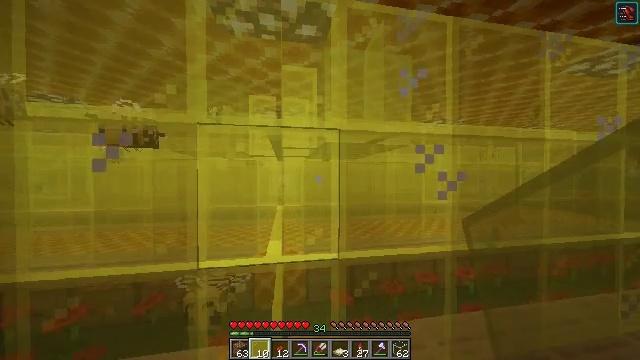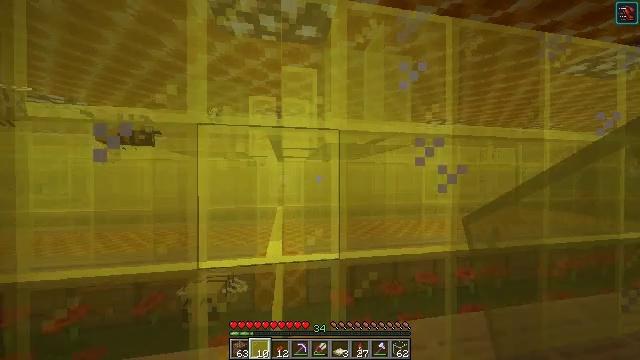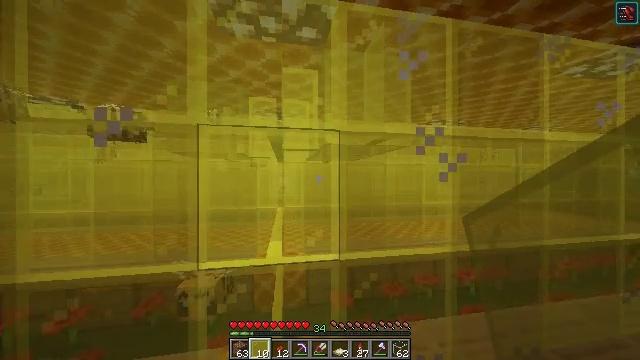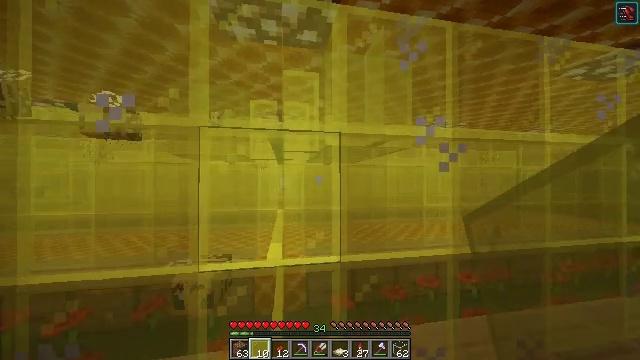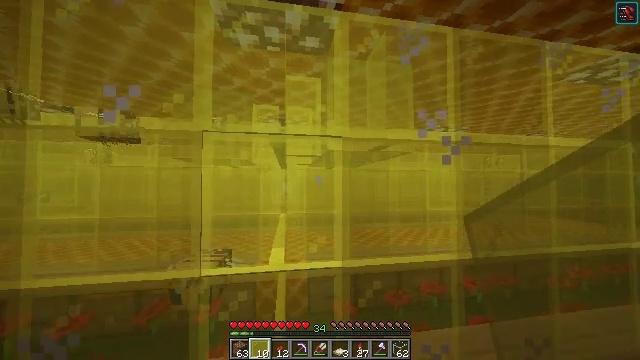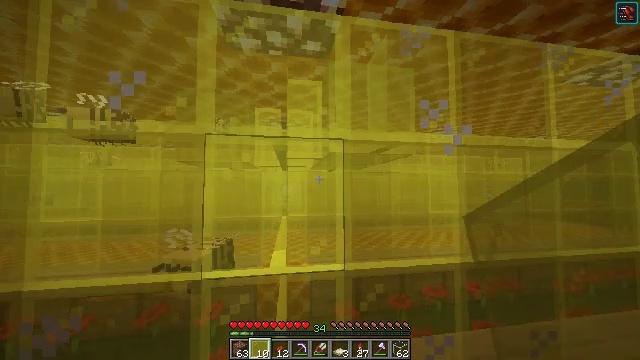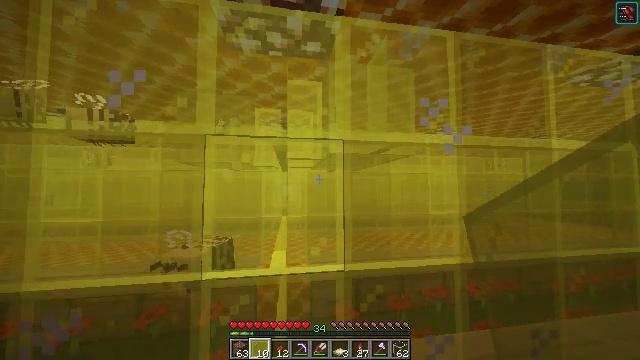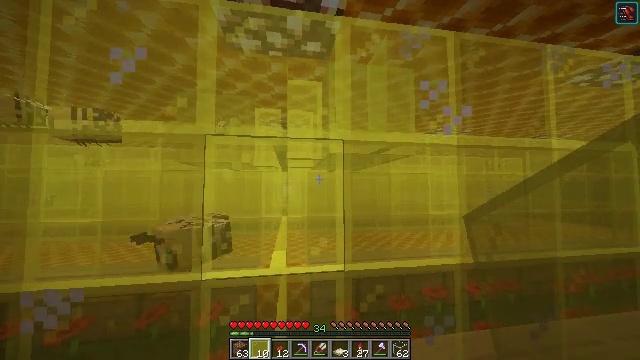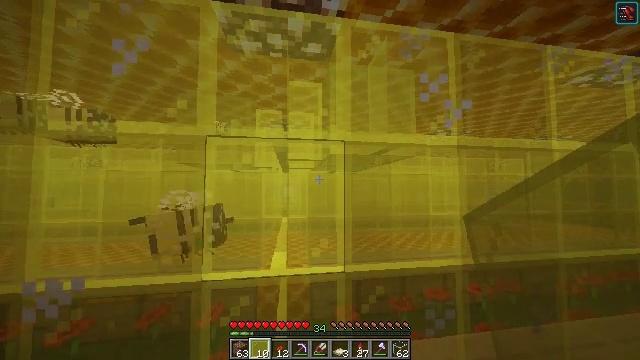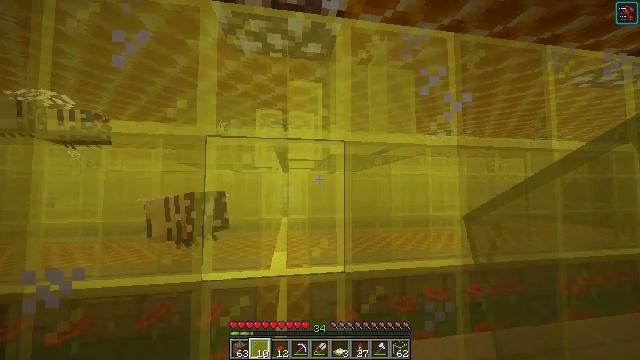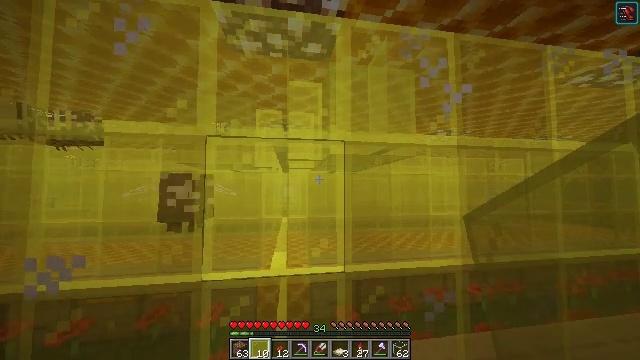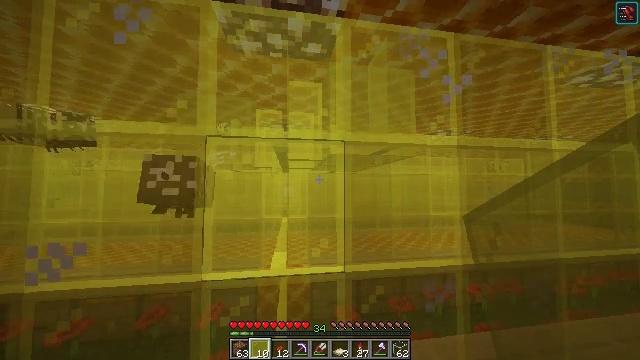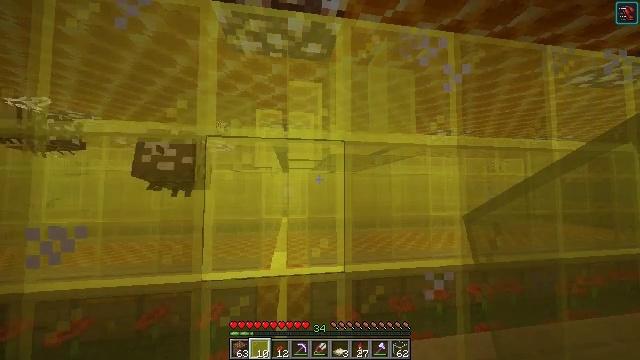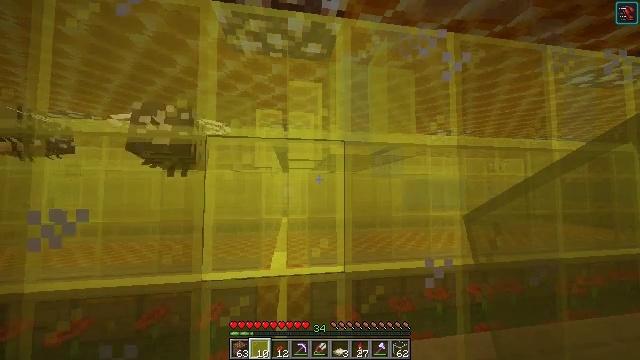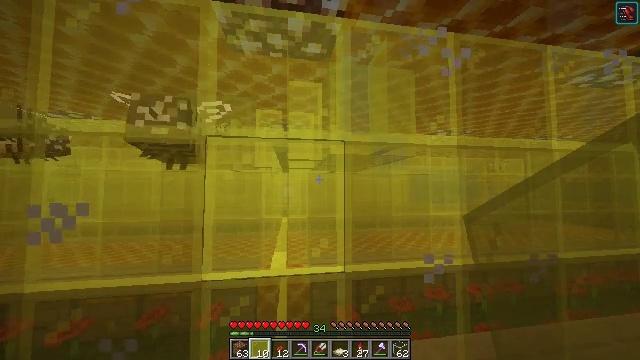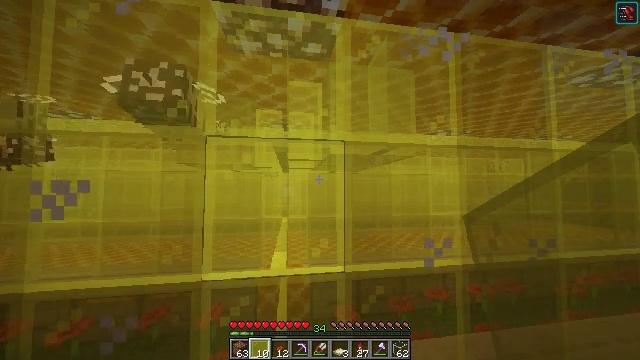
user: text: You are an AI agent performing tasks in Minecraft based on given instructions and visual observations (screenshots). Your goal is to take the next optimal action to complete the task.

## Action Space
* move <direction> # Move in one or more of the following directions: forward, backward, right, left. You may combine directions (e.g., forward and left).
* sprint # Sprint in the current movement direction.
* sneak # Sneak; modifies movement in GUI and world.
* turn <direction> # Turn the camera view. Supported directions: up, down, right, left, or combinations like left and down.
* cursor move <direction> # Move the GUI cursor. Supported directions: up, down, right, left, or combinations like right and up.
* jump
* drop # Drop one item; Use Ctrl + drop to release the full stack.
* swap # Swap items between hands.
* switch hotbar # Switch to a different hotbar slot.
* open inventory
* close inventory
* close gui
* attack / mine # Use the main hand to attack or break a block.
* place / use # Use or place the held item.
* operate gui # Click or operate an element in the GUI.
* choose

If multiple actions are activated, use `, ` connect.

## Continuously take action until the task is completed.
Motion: motion action
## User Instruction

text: Destroy the yellow stained glass pane to clear space.
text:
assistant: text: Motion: no_op
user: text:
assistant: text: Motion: no_op
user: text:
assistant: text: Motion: no_op
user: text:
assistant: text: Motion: turn up
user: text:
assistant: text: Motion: no_op
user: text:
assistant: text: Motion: no_op
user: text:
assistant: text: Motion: no_op
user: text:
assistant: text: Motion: no_op
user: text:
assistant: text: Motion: no_op
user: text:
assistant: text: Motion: no_op
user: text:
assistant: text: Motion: no_op
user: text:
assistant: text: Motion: no_op
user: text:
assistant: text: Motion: no_op
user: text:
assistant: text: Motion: no_op
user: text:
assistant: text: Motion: no_op
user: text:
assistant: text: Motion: no_op
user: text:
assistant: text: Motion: no_op
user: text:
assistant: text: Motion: no_op
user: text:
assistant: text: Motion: no_op
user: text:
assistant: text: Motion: no_op
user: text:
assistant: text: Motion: no_op
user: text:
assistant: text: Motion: no_op
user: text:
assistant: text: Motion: no_op
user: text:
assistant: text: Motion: no_op
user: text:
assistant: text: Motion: no_op
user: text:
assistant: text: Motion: no_op
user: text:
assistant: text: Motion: no_op
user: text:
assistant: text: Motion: no_op
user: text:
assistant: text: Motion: no_op
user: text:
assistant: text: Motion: no_op